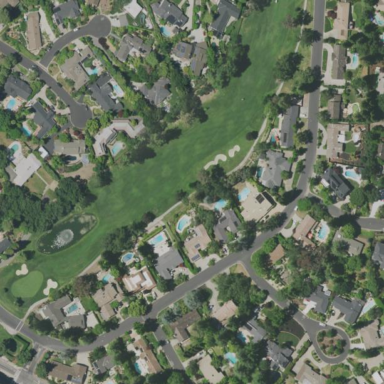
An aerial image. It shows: Area of rough grass used for golf.